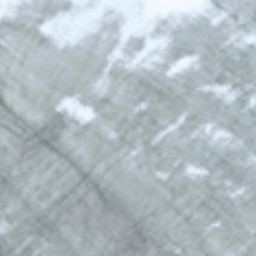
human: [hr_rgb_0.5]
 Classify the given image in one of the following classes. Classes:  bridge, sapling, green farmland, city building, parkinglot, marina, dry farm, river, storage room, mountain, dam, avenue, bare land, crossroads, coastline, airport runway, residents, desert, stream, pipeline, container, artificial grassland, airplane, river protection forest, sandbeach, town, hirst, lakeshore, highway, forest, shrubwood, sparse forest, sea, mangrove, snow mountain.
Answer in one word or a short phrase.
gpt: snow mountain